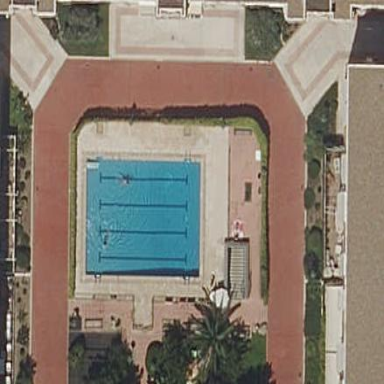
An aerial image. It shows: Swimming pool located in leisure land.